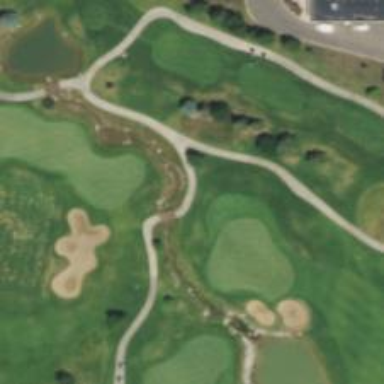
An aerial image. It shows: Golf cartpath that is also road path.